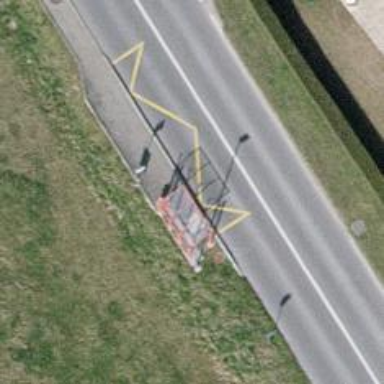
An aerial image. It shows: Platform for public transport on the road.